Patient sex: F
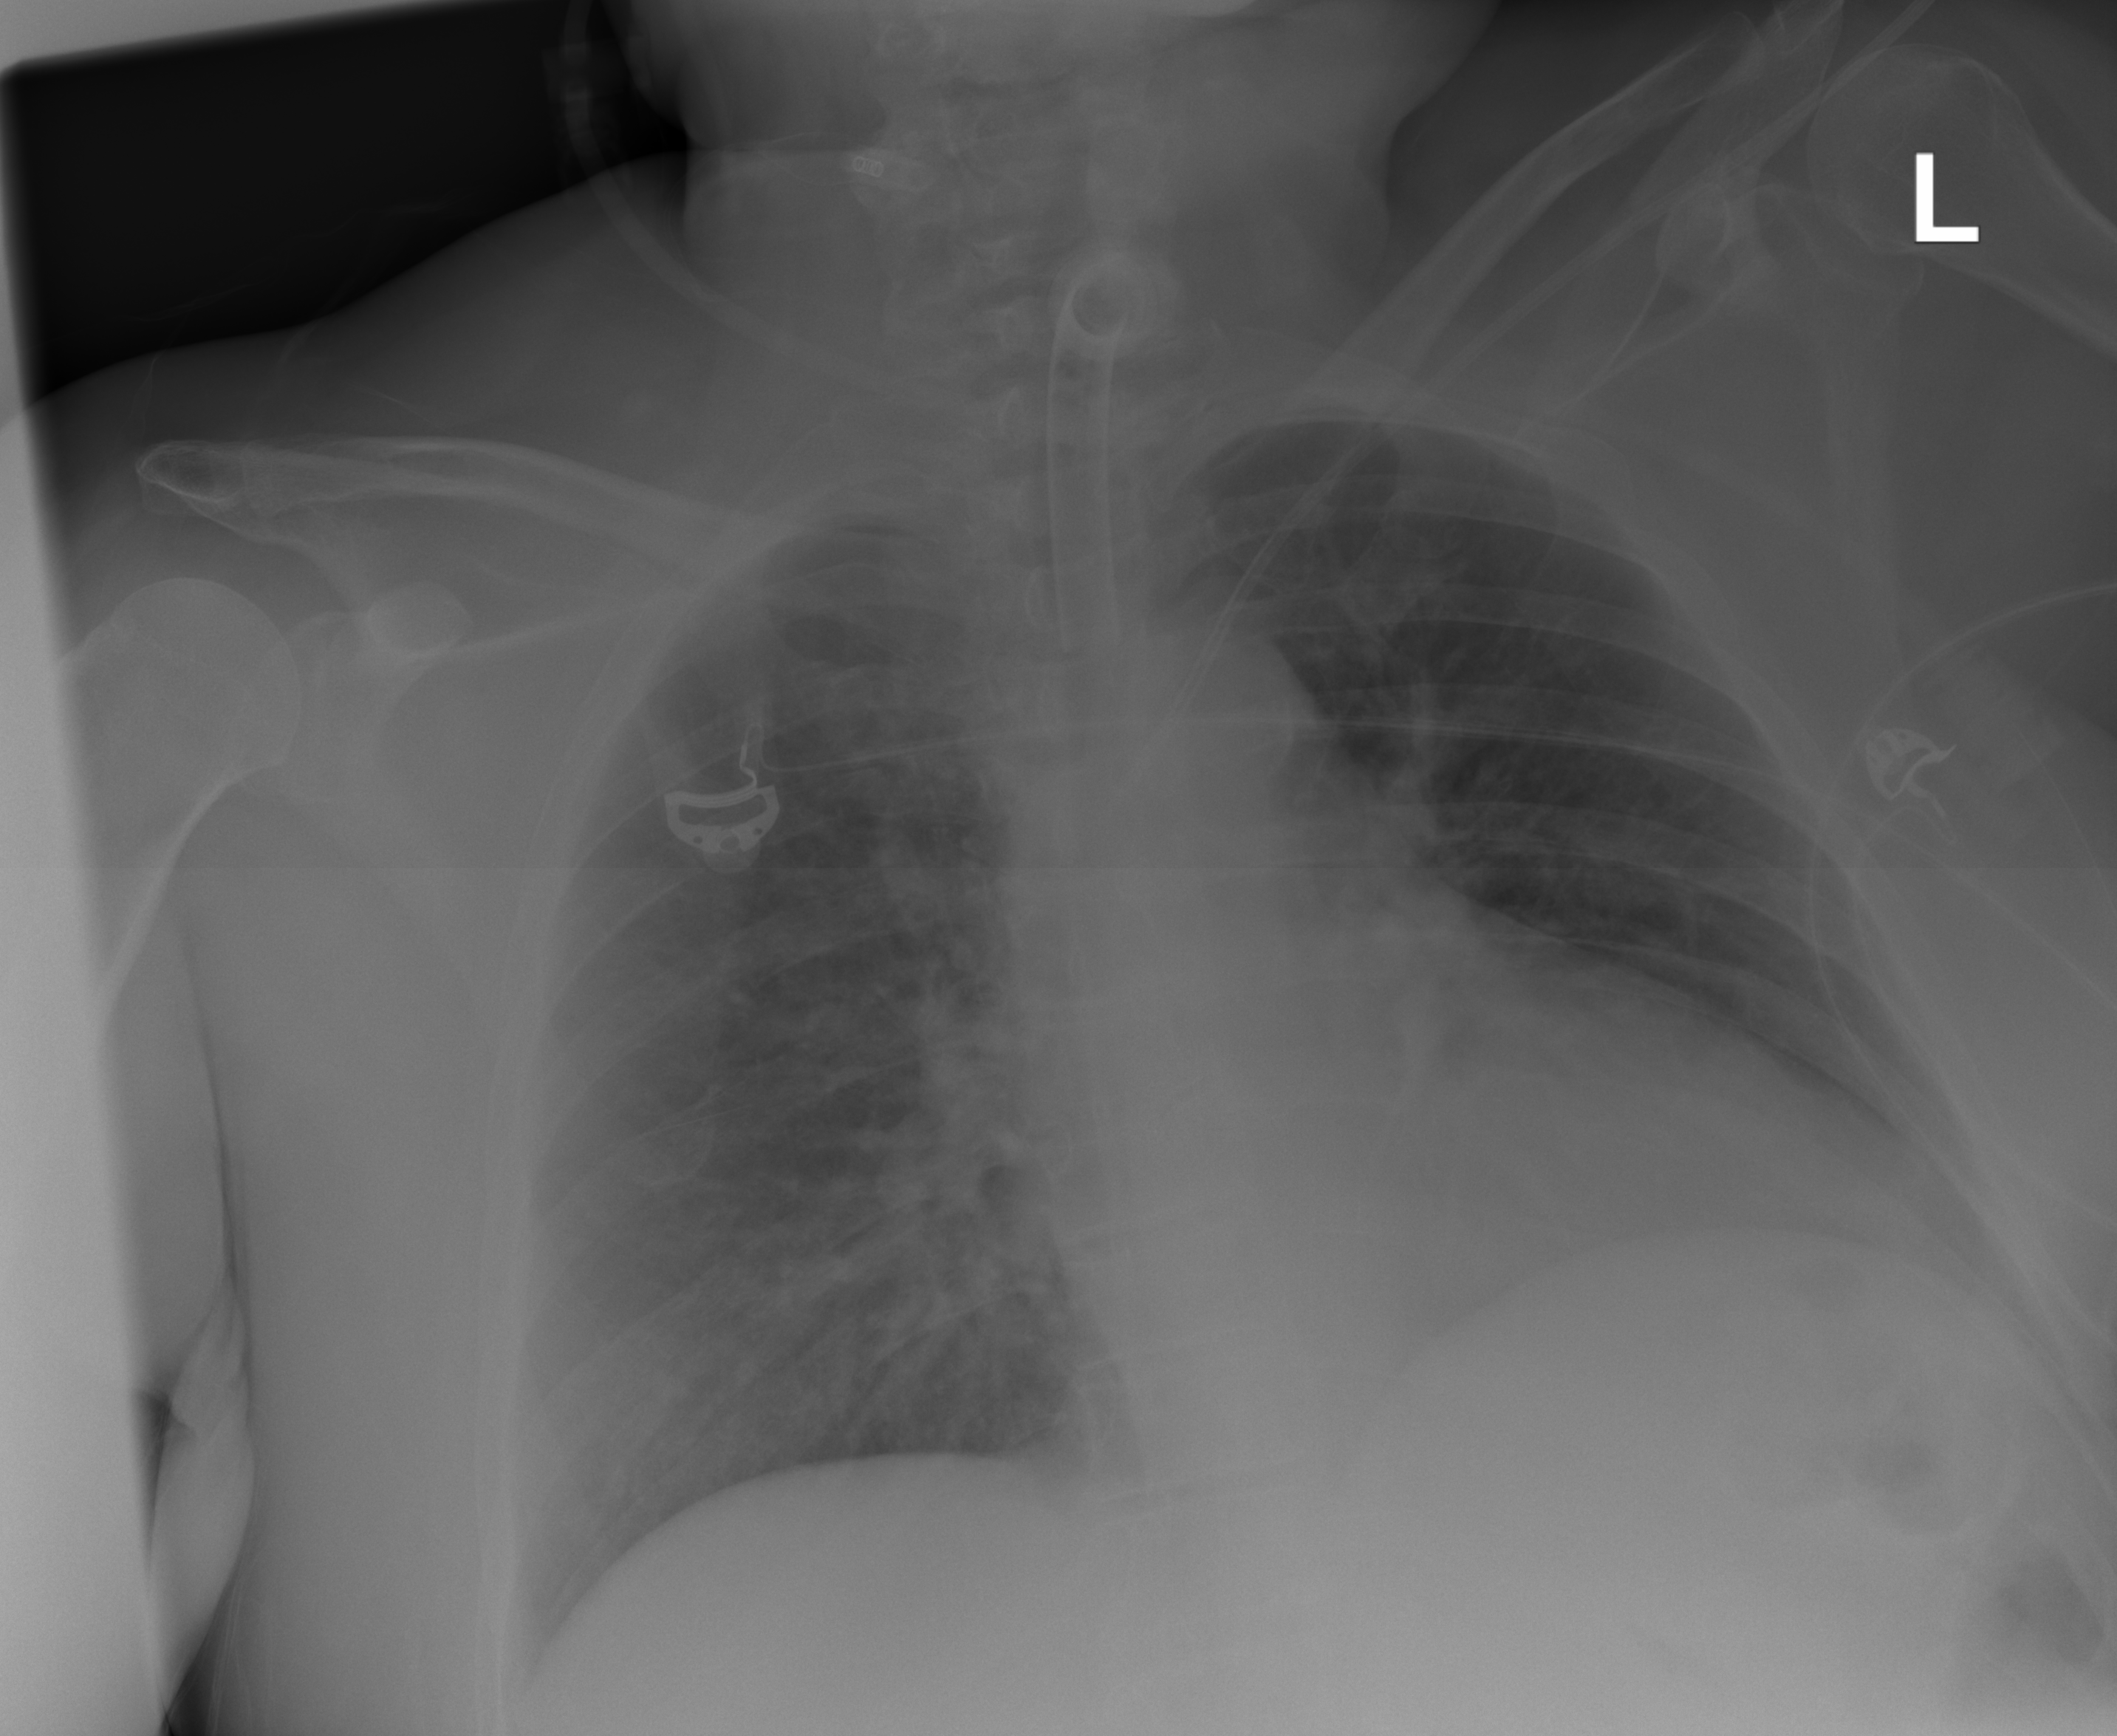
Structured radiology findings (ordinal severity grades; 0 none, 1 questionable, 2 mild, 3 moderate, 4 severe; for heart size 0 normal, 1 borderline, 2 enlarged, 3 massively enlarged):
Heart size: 2
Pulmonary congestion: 0
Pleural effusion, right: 0
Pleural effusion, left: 0
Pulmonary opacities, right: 0
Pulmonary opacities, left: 0
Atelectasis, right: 2
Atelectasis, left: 2